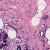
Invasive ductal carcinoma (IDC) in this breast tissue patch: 0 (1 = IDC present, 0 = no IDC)